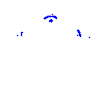
Particle: kaon